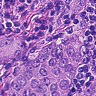
Metastatic tissue present: yes